Field crop: tomato
Growth stage: 1
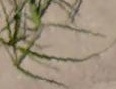
Species: cyperus